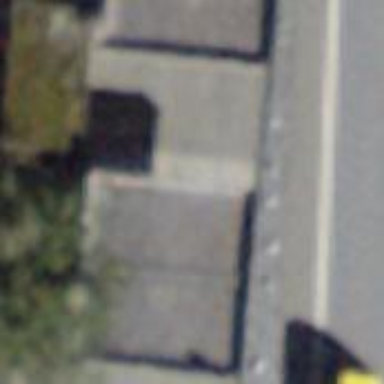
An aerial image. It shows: View of roof of building.